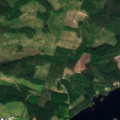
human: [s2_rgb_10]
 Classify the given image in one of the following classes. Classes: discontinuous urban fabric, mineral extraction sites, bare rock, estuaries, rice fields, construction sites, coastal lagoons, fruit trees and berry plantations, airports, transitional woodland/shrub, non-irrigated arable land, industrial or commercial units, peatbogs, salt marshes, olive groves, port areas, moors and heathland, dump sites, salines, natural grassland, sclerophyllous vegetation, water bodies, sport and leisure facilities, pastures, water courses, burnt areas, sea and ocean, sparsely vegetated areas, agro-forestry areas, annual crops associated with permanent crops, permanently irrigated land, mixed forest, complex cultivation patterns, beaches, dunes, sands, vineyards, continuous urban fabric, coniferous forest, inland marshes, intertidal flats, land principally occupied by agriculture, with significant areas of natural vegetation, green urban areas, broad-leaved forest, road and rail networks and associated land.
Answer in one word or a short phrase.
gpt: coniferous forest, mixed forest, transitional woodland/shrub, water bodies